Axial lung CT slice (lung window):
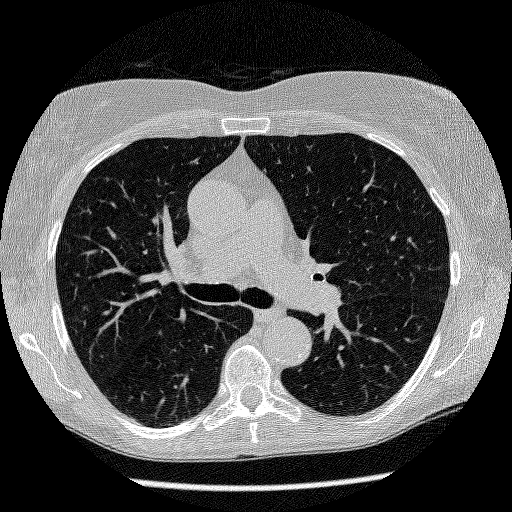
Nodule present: no